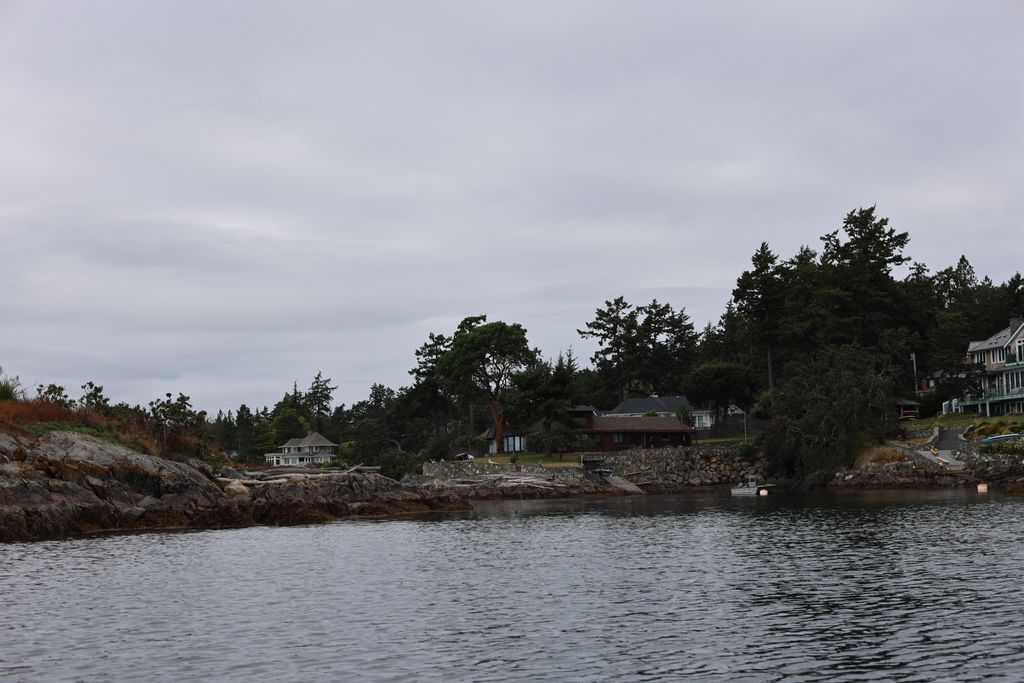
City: victoria